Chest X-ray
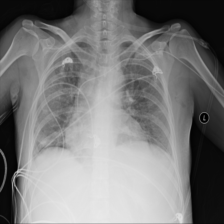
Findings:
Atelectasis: negative
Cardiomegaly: negative
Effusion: negative
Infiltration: negative
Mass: negative
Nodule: negative
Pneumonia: negative
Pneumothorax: negative
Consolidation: negative
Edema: negative
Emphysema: negative
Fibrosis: negative
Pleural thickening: negative
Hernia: negative